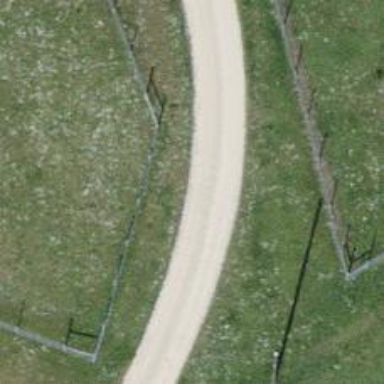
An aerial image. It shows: Track with grade2 tracktype.